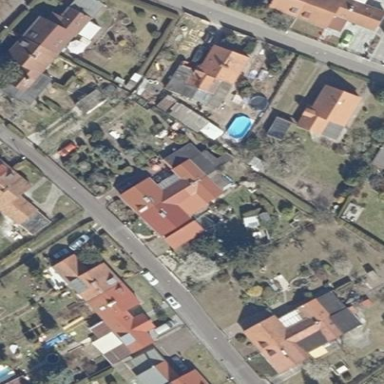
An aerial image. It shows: Semidetached house with gabled roof.